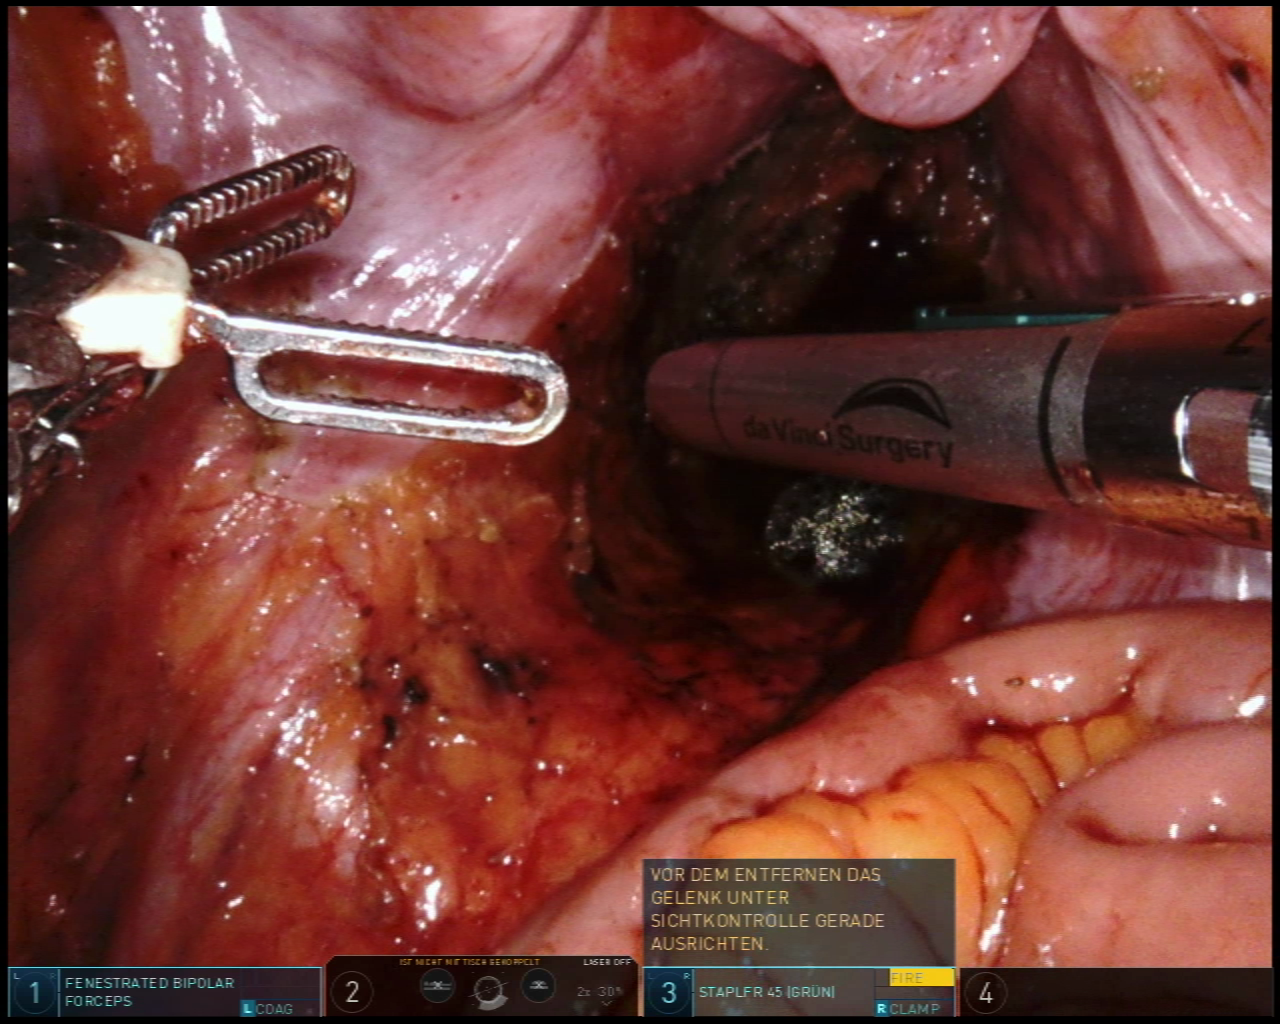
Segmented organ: ureter
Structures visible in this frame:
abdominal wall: yes
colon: no
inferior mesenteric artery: no
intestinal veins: no
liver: no
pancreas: no
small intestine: yes
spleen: no
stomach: no
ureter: yes
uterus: no
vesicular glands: no